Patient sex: M
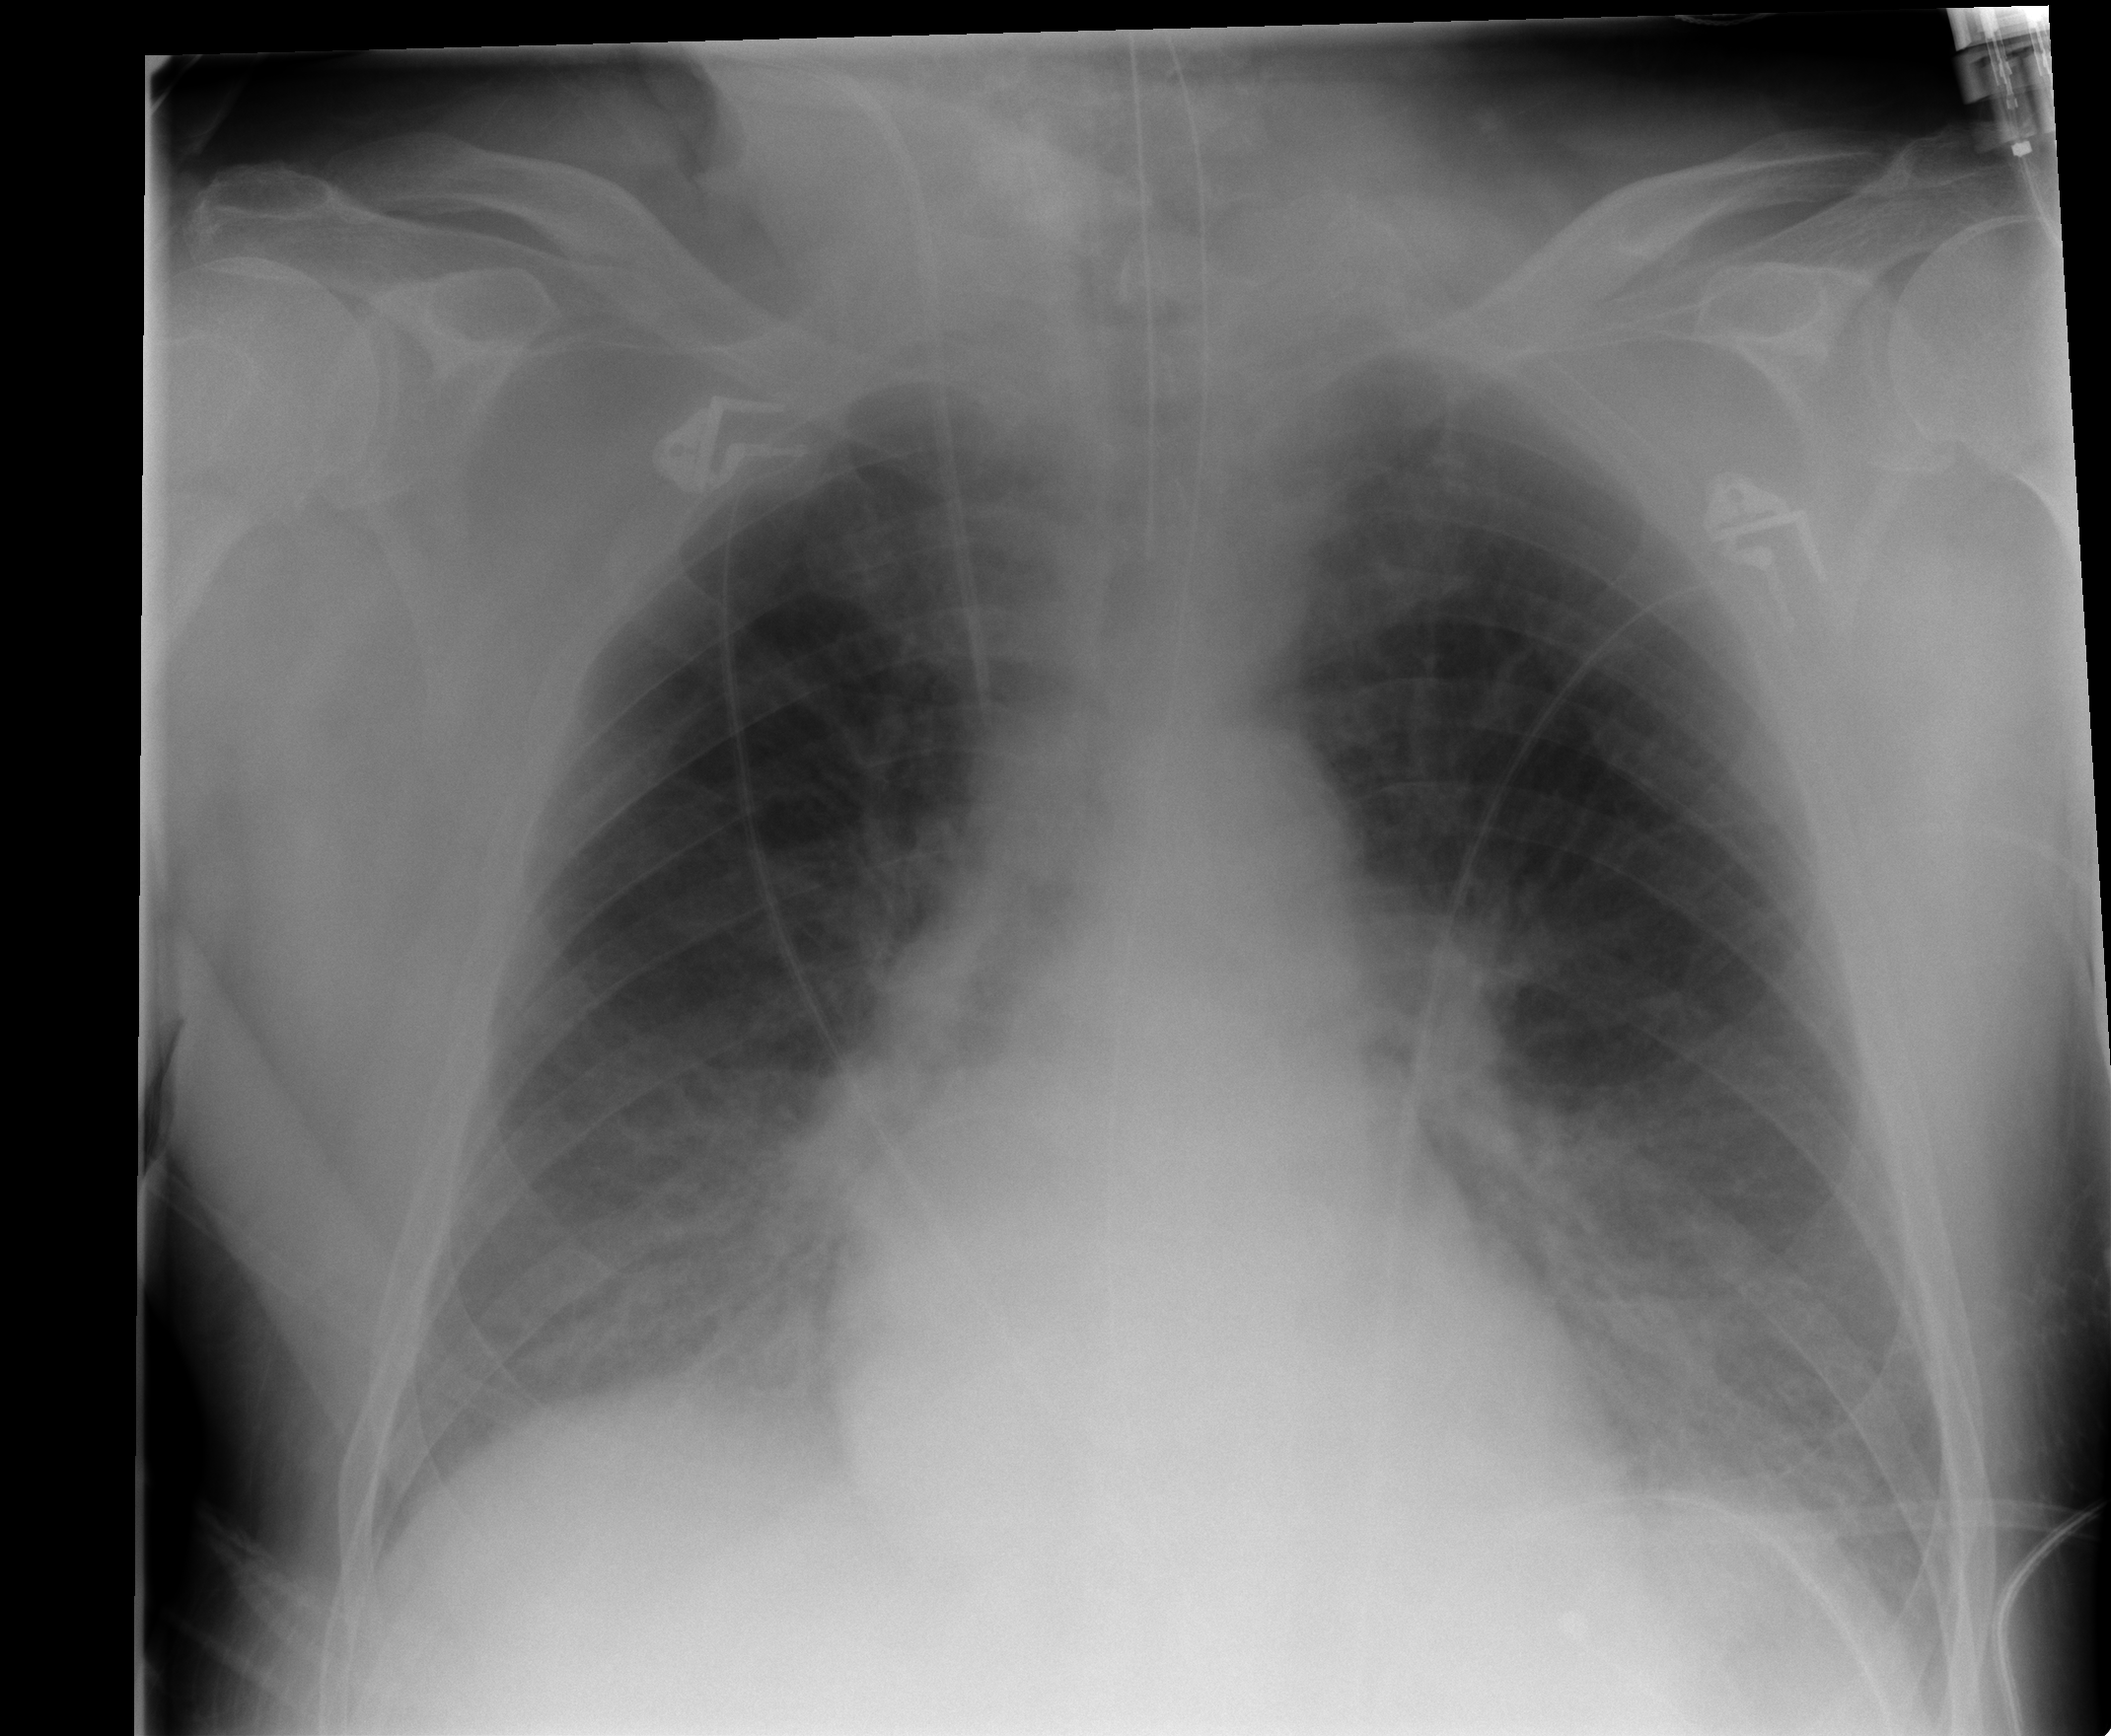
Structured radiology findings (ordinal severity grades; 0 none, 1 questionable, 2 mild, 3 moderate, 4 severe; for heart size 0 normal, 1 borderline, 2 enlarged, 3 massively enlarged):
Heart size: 0
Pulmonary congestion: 3
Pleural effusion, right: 2
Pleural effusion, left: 2
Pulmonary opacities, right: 0
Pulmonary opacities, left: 0
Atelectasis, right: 0
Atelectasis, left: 0